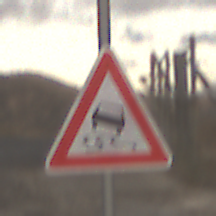
Verkehrszeichen: SchleuderOderRutschgefahr
Umgebung: Outdoor, RoadRail
Tageszeit: SunriseSunset
Wetter: PartlyCloudy
Licht: Natural
Jahreszeit: NotSpecified
Kontrast: LowContrast